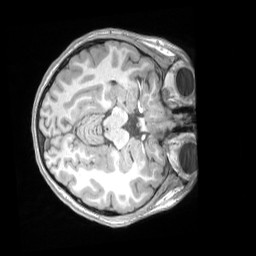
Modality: T1w
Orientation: axial
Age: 11
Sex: female
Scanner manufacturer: siemens
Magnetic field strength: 3 T
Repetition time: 2.53 s
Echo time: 0.00164 s